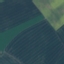
Label: AnnualCrop